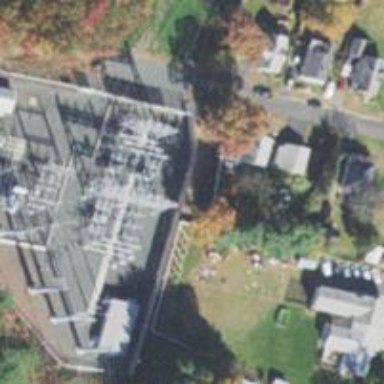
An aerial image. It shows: Switch for power supply.